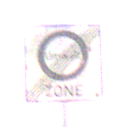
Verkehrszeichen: EndeUmweltzone
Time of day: Midday
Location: Outdoor (Nature)
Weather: PartlyCloudy
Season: NotSpecified
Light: Natural